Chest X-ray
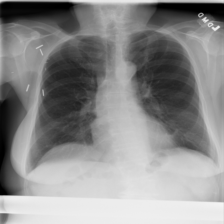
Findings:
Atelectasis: negative
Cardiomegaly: negative
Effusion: negative
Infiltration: negative
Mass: negative
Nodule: negative
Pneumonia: negative
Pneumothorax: negative
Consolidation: negative
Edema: negative
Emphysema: negative
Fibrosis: negative
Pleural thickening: negative
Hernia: negative